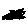
Label: zigzag